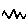
Label: zigzag